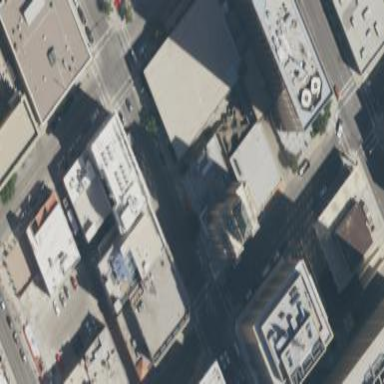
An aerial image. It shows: Bank building.